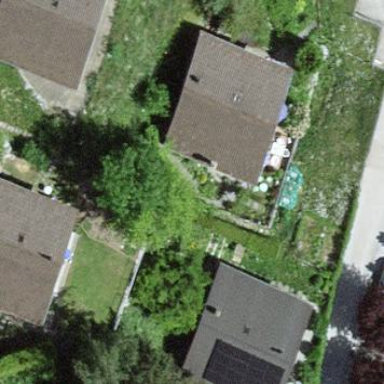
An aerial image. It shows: Simple and straightforward house.